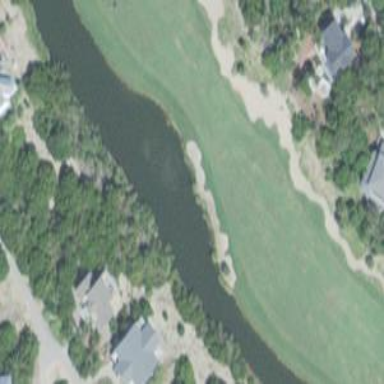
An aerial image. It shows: Golf hole.